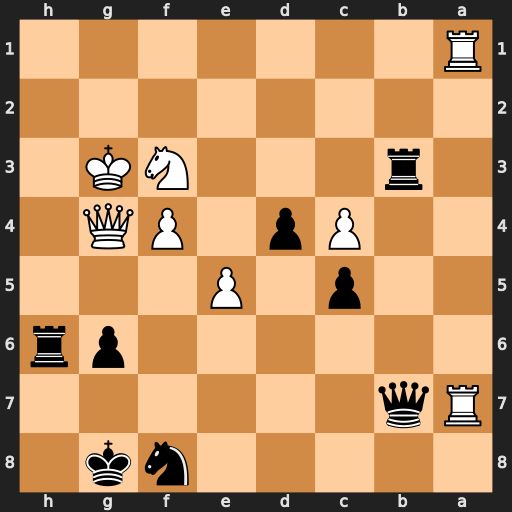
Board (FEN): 5nk1/Rq6/6pr/2p1P3/2Pp1PQ1/1r3NK1/8/R7
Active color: b
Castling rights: -
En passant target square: -
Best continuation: Rxf3+ Qxf3 Rh3+ Kxh3 Qxf3+